Field crop: maize
Growth stage: 1
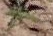
Species: atriplex